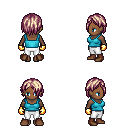
a pixel art fantasy rpg character, female body template, human, dark skin, teal pirate shirt, white pants, white blonde bangs hairstyle, gold gloves, brown shoes, four views (front, back, left, right), 2x2 character sprite sheet, small pixel art, hard edges, no anti-aliasing